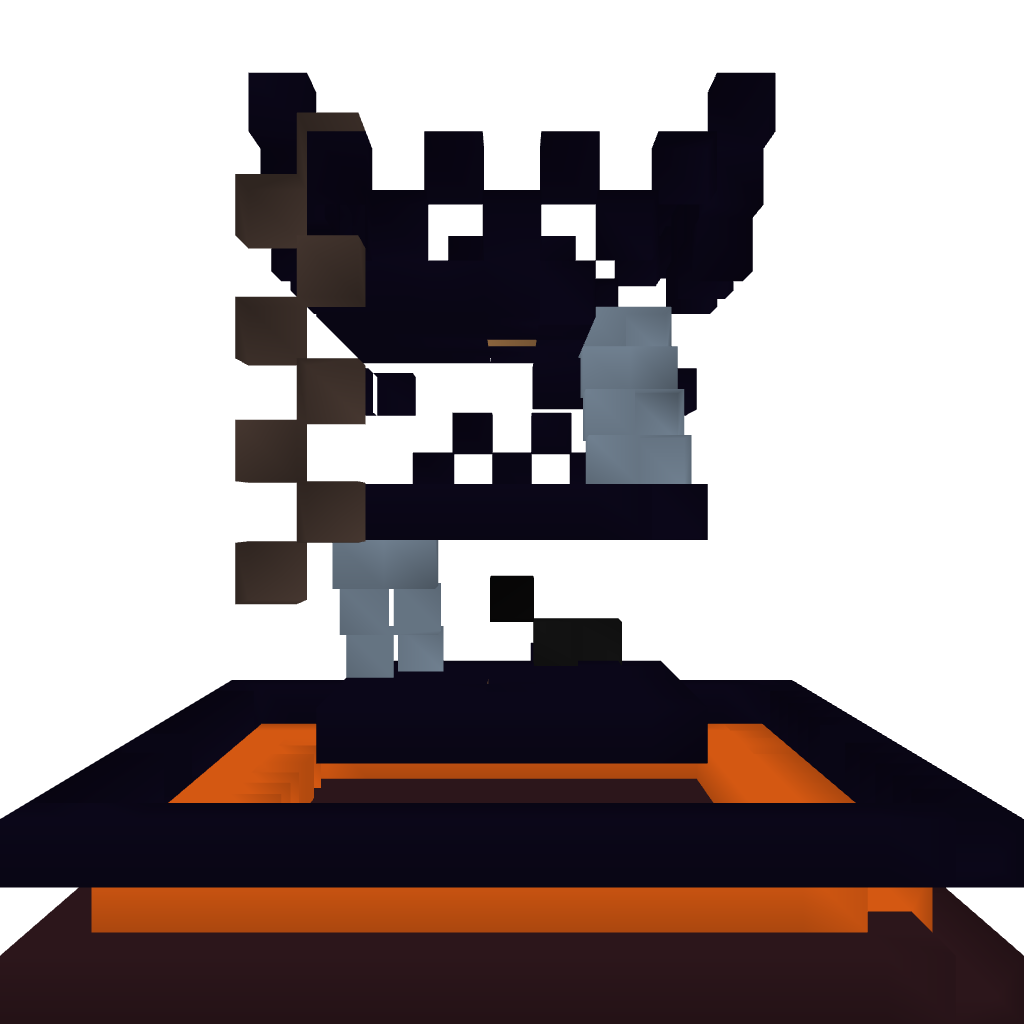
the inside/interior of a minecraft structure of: PvPTower: Obsidian